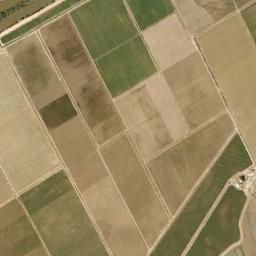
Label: rectangular_farmland